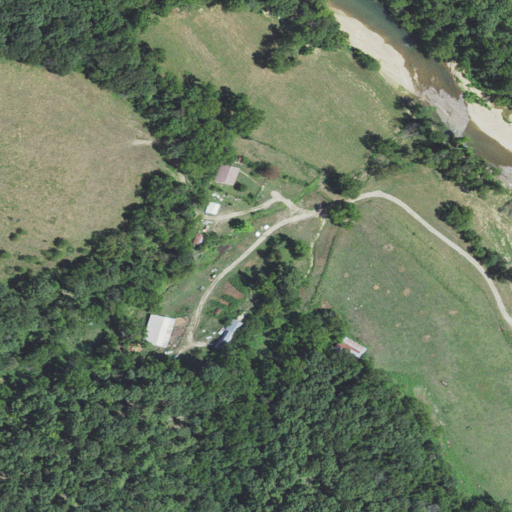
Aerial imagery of valley in Missouri named Pike Hollow containing deciduous forest, pasture, open development, medium intensity development, open water, and barren land